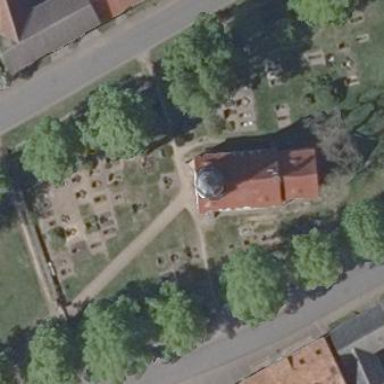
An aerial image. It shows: Cemetery.